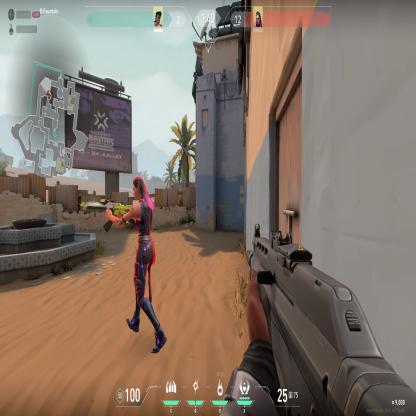
Label: enemy